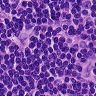
Metastatic tissue present: no